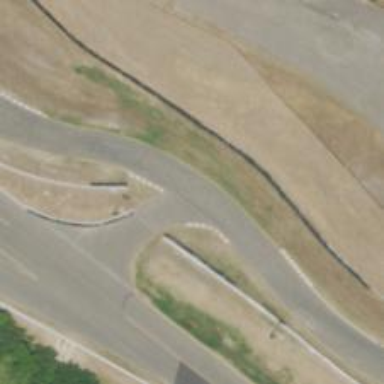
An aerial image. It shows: Raceway for motor sports.